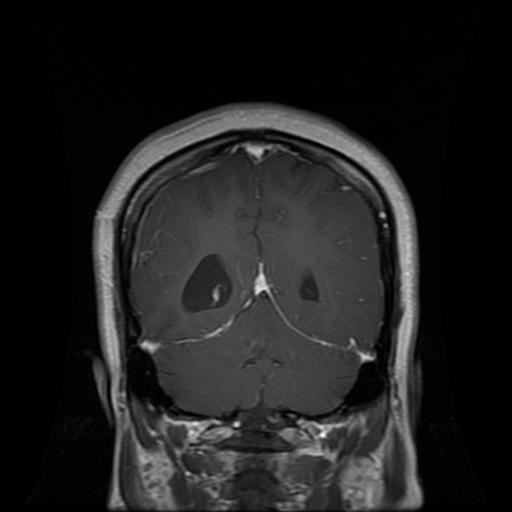
Label: glioma